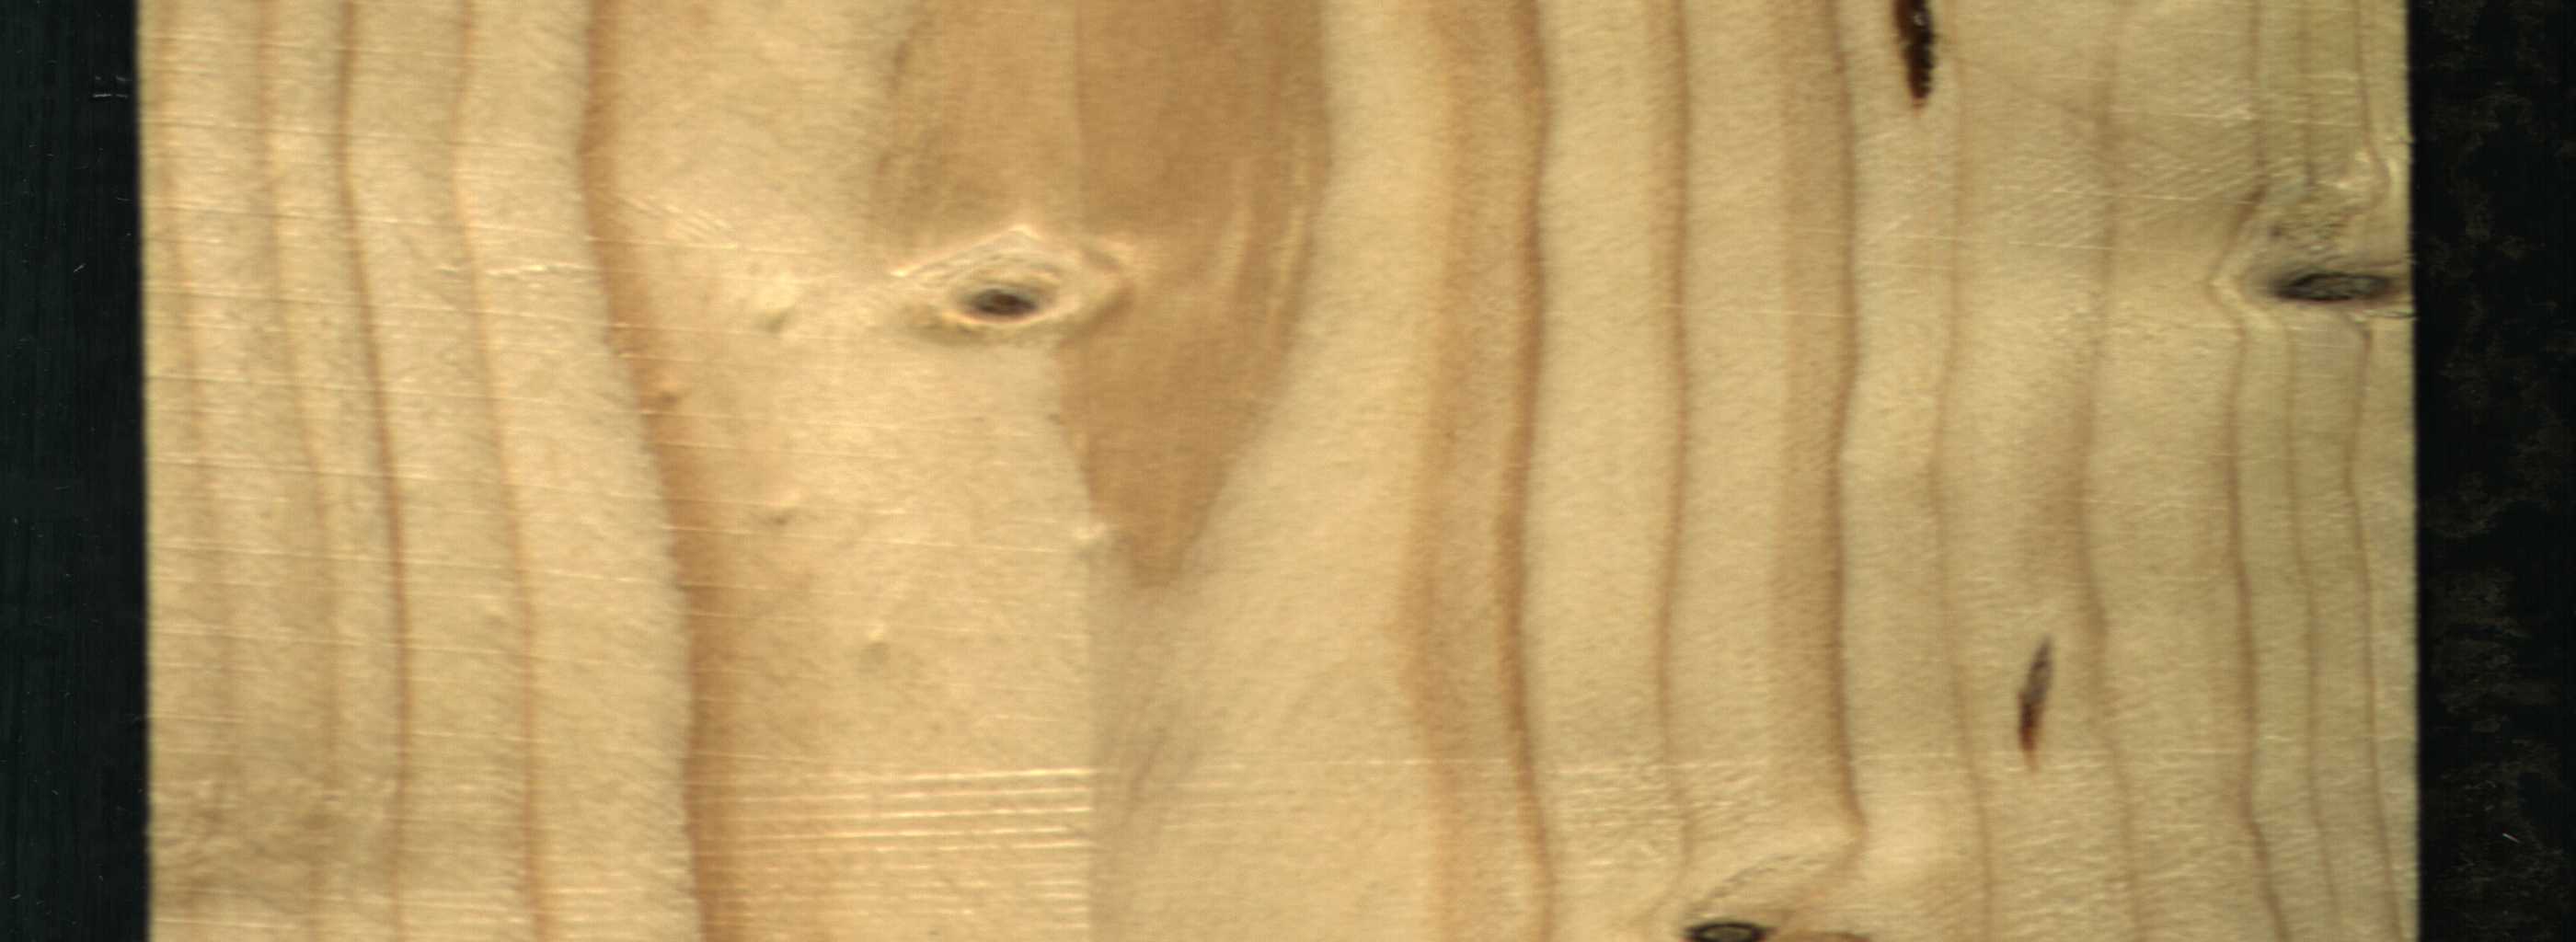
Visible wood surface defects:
resin
resin
Dead_Knot
Dead_Knot
Live_Knot